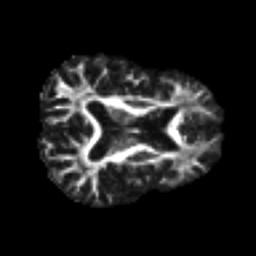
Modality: FA
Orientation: axial
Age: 41
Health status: ill
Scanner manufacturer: philips
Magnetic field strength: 3 T
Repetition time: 9 s
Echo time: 0.127 s